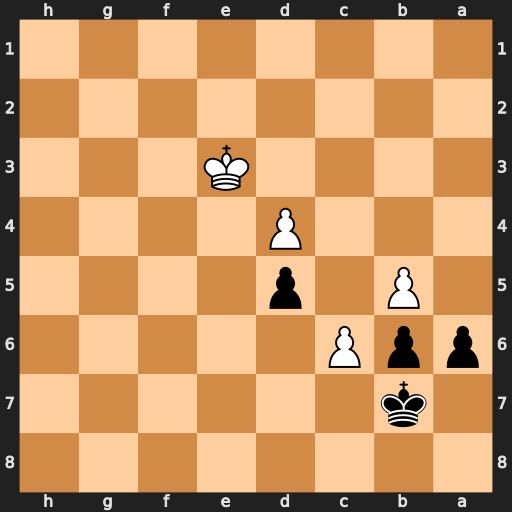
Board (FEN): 8/1k6/ppP5/1P1p4/3P4/4K3/8/8
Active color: b
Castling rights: -
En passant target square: -
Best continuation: Kc7 Kd2 axb5